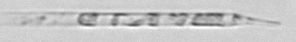
Label: Rhizosolenia